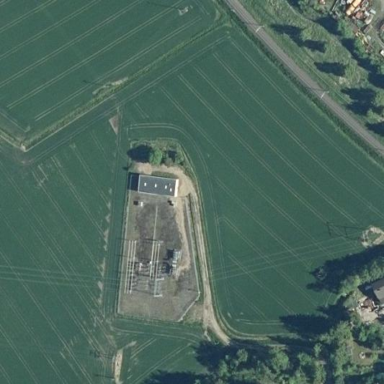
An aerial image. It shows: Power substation.